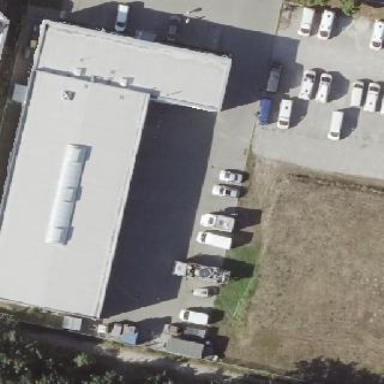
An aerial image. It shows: Part of building.